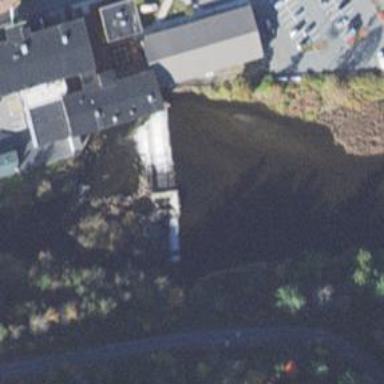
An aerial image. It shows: Dam along waterway.